Question: How to display and hide elements when slide range to '0' And '1001' ?
when slide range to '0' And '1001' '

How to hide 'id="bottomValue"' ,'id="topValue"' and show 'id="All_value"'
My code:
'''
$(function(){
$('#rangeslider').slider({
range: true,
min: 0,
max: 1001,
values: [ 600, 890 ],
slide: function( event, ui ) {
$('#bottomValue').val(ui.values[0]);
$('#topValue').val(ui.values[1]);
$('#rangeval').html(ui.values[0]+" - "+ui.values[1]);
},
change: function(event, ui) {
$("#f1id").submit();
}
});
});
'''
'''
<link type="text/css" href="http://ajax.googleapis.com/ajax/libs/jqueryui/1.10.4/themes/smoothness/jquery-ui.css" rel="stylesheet" />
<script type="text/javascript" src="https://ajax.googleapis.com/ajax/libs/jquery/1.9.1/jquery.min.js"></script>
<script type="text/javascript" src="https://ajax.googleapis.com/ajax/libs/jqueryui/1.10.3/jquery-ui.min.js"></script>
<body style=" width: 300px; ">
<input name="bottomValue" style=" border: 0; color:#f6931f; font-weight:bold; float: left; width: 32px; text-align: right; font-family: lato; " id="bottomValue" type="text" value="600">
<div style="border: 0; color: #f6931f; font-weight: bold; float: left; width: 12px; text-align: center; font-family: lato;">-</div>
<input name="topValue" style=" border: 0; color:#f6931f; font-weight:bold; float: left; width: 32px; text-align: right; font-family: lato; " id="topValue" type="text" value="890">
<input name="All_value" style=" border: 0; color:#f6931f; font-weight:bold; float: left; width: 32px; text-align: right; font-family: lato; display: none; " id="All_value" type="text" value="ALL VALUE">
<br>
<br>
<div id="rangeslider"></div>
</body>
'''
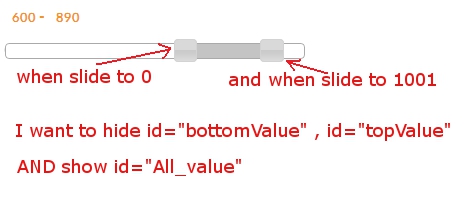
Answer: Try this:
'''
$(function(){
$('#rangeslider').slider({
range: true,
min: 0,
max: 1001,
values: [ 600, 890 ],
slide: function( event, ui ) {
$('#bottomValue').val(ui.values[0]);
$('#topValue').val(ui.values[1]);
$('#rangeval').html(ui.values[0]+" - "+ui.values[1]);
if(ui.values[0] == 0 || ui.values[1] == 1001){
$("#bottomValue").hide();
$("#topValue").hide();
$("#All_value").show();
}
else{
$("#bottomValue").show();
$("#topValue").show();
$("#All_value").hide();
}
},
change: function(event, ui) {
$("#f1id").submit();
}
});
});
'''
'''
<link type="text/css" href="http://ajax.googleapis.com/ajax/libs/jqueryui/1.10.4/themes/smoothness/jquery-ui.css" rel="stylesheet" />
<script type="text/javascript" src="https://ajax.googleapis.com/ajax/libs/jquery/1.9.1/jquery.min.js"></script>
<script type="text/javascript" src="https://ajax.googleapis.com/ajax/libs/jqueryui/1.10.3/jquery-ui.min.js"></script>
<body style=" width: 300px; ">
<input name="bottomValue" style=" border: 0; color:#f6931f; font-weight:bold; float: left; width: 32px; text-align: right; font-family: lato; " id="bottomValue" type="text" value="600">
<div style="border: 0; color: #f6931f; font-weight: bold; float: left; width: 12px; text-align: center; font-family: lato;">-</div>
<input name="topValue" style=" border: 0; color:#f6931f; font-weight:bold; float: left; width: 32px; text-align: right; font-family: lato; " id="topValue" type="text" value="890">
<input name="All_value" style=" border: 0; color:#f6931f; font-weight:bold; float: left; width: 32px; text-align: right; font-family: lato; display: none; " id="All_value" type="text" value="ALL VALUE">
<br>
<br>
<div id="rangeslider"></div>
</body>
'''